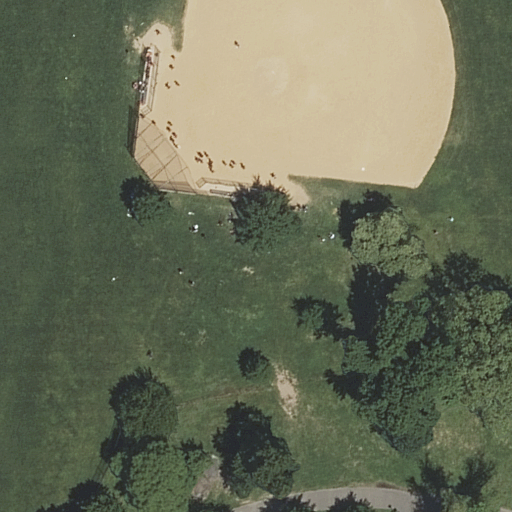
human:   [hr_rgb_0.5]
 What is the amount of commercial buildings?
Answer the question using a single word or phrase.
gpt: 0

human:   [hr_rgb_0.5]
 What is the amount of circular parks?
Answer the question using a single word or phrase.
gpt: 0

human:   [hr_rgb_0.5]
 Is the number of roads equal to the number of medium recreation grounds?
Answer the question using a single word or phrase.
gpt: no

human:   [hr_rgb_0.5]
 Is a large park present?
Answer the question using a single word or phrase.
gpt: yes

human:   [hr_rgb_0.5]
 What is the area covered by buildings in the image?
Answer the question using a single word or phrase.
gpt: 0m2

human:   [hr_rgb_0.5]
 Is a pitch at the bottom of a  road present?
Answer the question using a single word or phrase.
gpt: no

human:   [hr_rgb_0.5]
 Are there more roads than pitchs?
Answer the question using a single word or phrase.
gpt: yes

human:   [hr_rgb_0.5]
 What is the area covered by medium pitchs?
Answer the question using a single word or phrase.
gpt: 0m2

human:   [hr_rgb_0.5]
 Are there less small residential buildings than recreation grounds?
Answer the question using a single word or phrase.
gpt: yes

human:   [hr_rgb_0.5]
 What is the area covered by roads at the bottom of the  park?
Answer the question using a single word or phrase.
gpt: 0m2

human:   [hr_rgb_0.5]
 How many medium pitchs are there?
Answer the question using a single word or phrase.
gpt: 0

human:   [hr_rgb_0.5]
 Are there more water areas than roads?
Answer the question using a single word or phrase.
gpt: no

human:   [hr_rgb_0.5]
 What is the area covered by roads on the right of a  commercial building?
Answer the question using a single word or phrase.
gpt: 0m2

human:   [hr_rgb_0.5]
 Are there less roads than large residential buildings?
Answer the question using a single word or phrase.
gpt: no

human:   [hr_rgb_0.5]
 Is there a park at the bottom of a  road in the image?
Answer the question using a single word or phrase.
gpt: no

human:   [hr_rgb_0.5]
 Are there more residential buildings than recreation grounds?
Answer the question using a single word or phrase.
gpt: no

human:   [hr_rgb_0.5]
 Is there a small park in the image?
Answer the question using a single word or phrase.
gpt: no

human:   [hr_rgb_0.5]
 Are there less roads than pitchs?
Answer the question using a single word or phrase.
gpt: no

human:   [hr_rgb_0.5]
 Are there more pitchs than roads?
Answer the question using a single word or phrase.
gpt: no

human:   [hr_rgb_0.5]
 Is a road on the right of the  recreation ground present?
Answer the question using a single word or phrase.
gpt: no

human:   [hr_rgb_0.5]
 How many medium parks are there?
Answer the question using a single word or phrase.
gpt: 0

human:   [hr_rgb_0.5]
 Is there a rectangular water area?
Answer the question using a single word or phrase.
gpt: no

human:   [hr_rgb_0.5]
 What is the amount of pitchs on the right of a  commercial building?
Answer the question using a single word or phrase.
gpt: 0

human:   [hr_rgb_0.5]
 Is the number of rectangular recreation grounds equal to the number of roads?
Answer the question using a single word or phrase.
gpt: no

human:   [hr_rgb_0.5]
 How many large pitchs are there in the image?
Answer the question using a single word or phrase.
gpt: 1

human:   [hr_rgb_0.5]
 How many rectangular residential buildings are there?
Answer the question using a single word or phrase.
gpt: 0

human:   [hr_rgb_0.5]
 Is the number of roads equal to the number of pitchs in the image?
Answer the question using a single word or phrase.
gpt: no

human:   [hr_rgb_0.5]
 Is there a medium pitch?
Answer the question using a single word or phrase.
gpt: no

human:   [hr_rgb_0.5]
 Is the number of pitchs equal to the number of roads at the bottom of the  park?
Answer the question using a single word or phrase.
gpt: no

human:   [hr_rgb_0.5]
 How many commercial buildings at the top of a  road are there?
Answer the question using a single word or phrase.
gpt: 0

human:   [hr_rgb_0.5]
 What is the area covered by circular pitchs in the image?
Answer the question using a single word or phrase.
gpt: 0m2

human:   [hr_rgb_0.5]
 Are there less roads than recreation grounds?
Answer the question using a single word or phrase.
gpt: no

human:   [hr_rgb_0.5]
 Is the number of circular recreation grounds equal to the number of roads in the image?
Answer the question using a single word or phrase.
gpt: no

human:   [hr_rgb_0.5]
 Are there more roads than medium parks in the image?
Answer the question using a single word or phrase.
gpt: yes

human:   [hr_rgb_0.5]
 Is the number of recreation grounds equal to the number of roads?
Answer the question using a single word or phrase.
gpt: no

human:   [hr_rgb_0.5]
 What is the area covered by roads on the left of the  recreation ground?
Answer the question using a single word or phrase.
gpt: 0m2